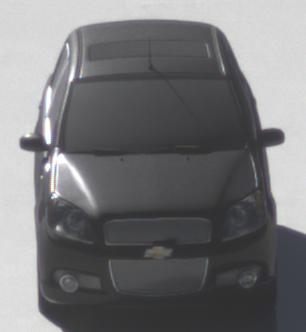
Make: Chevrolet
Model: Aveo 1.2
Detailed model: Aveo
Model produced from: 2008/06
Model produced until: 2011/01
Doors: 3
Color: black
Road condition: wet road
Daytime: morning or afternoon
Contrast: high contrast